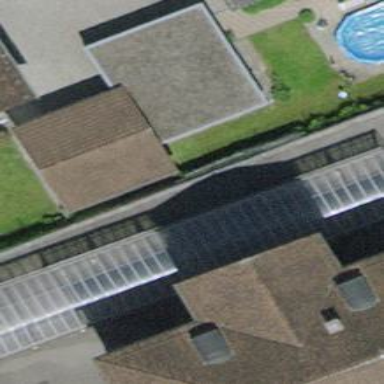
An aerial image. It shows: View of roof of building.